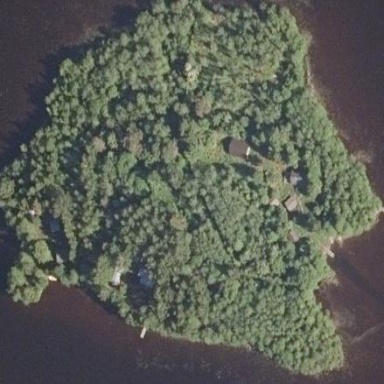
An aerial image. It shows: Islet covered in broadleaved woodland.